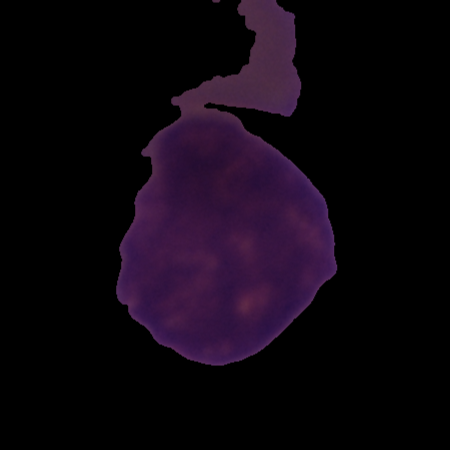
Label: cancer